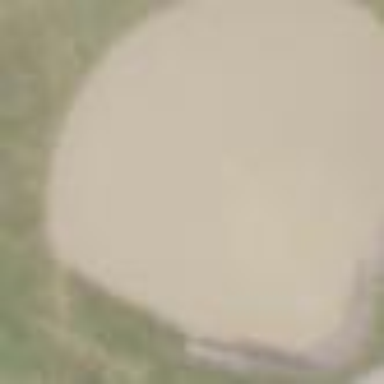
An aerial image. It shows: Baseball pitch for leisure land activities.